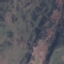
Land use / land cover: HerbaceousVegetation